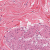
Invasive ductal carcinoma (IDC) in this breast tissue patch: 0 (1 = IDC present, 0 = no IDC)